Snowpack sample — Loveland Pass, Silver Plume, Colorado, USA (1/12/25, 11:40 AM MST)
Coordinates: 39.66, -105.88
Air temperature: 7 °F
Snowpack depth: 140 cm
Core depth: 10 cm
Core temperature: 41 °F
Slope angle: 11°, slope face: 30°
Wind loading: high
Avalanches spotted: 2
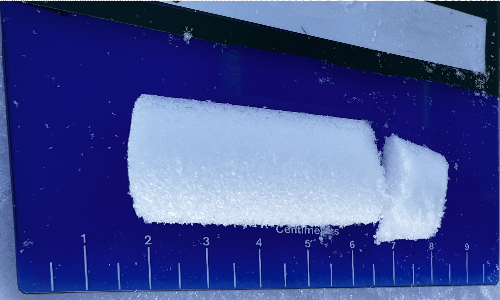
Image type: core
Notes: Pilot using slightly modified coring method that took too large segment for snow profile picturing, advised not to use in higher level models. Two avalanche on south face nearby, partially cloudy with light snow in the last 24 hours. Lots of wind loading on eastern features.